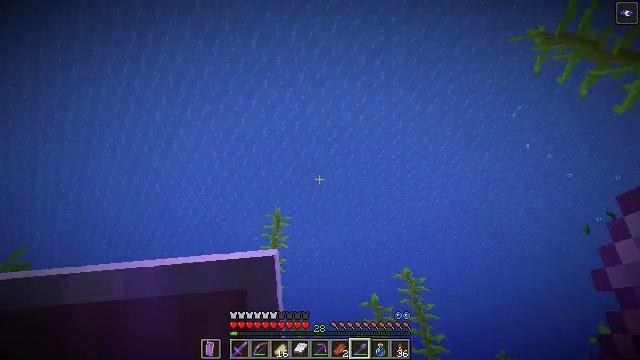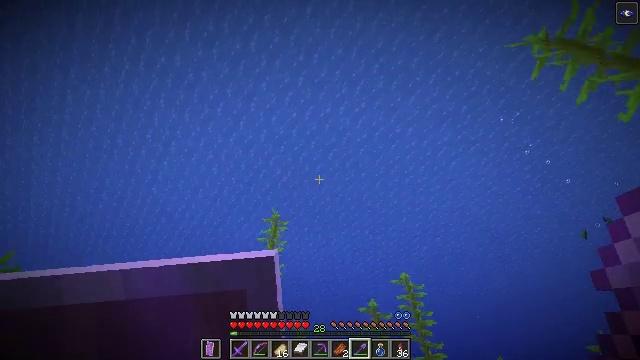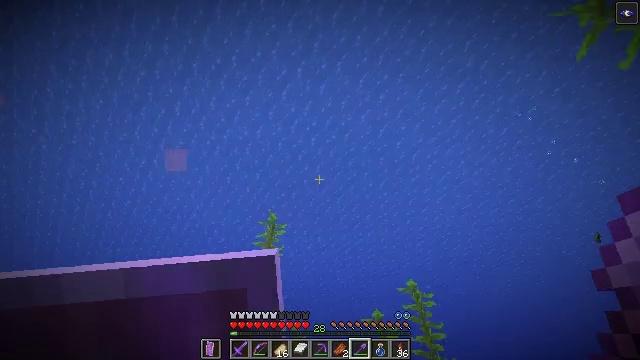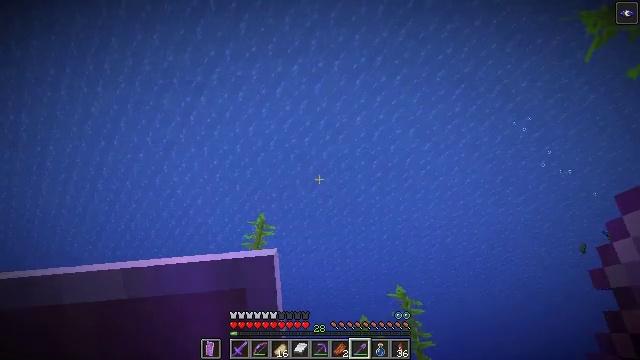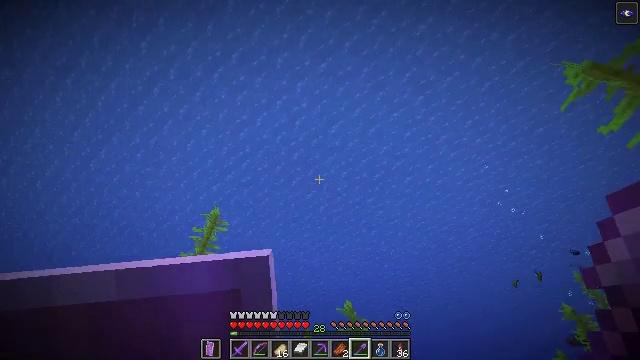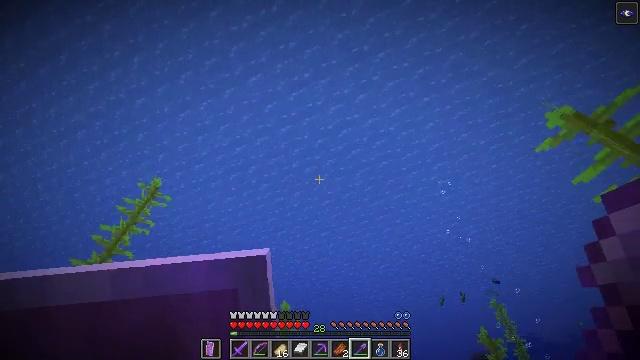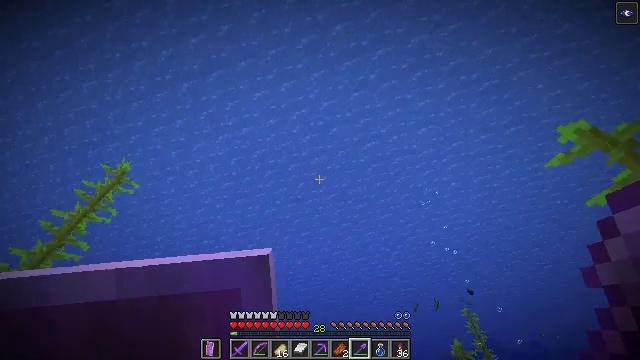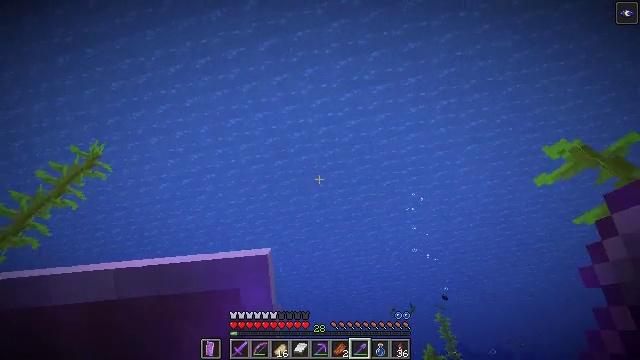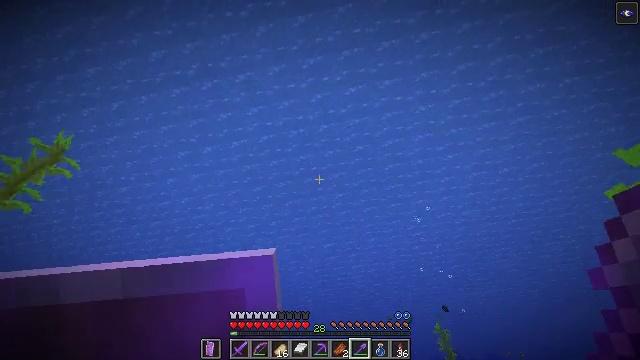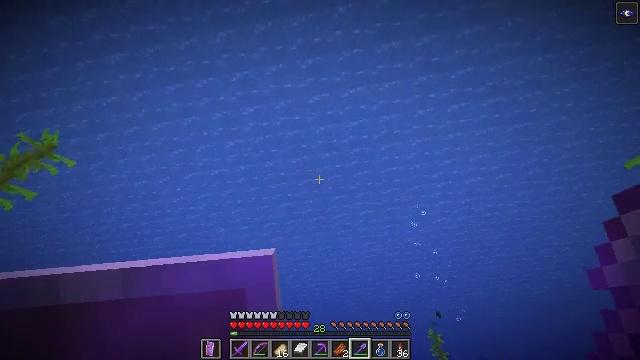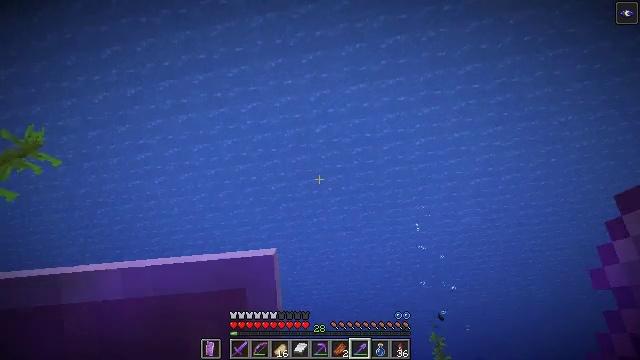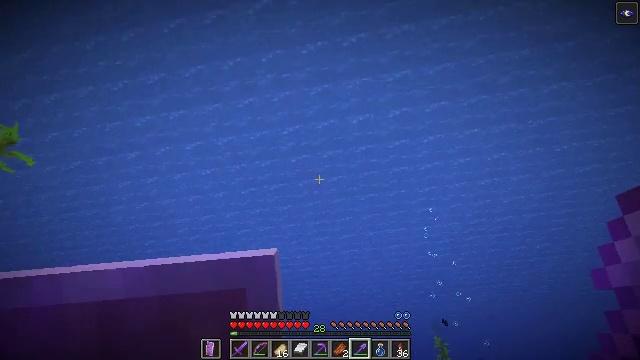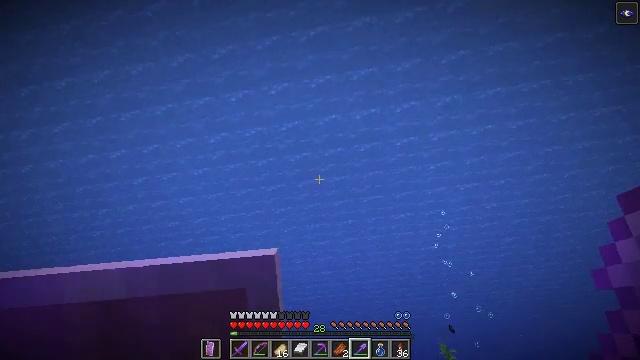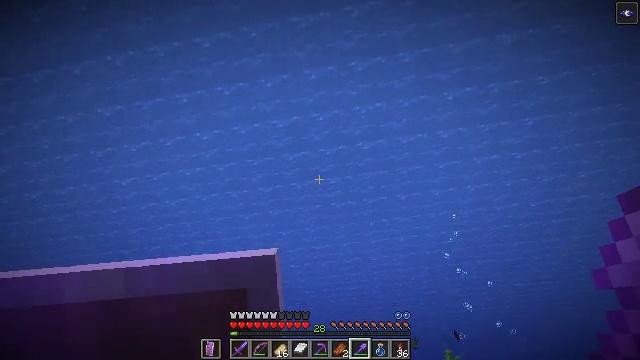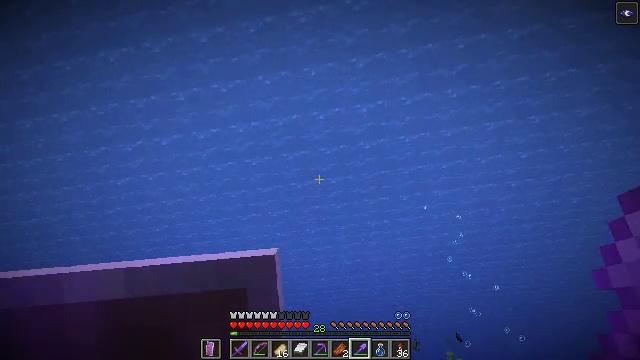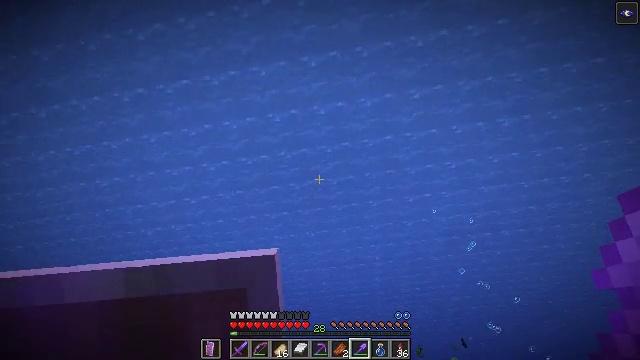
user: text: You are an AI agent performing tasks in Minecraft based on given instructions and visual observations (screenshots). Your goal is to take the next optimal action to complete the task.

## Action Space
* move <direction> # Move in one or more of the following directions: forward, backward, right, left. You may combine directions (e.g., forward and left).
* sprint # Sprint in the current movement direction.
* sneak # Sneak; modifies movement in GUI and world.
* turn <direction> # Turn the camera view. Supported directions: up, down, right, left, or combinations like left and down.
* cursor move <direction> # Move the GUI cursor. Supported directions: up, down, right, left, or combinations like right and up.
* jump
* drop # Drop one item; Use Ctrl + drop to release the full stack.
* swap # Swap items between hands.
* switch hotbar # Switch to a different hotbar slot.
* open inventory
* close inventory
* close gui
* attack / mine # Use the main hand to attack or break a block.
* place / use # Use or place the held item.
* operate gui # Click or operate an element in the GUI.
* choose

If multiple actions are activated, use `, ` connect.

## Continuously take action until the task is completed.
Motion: motion action
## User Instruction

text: Gather gravel by digging.
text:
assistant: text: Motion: move forward, sprint, jump
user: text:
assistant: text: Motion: move forward, sprint, jump
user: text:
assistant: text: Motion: move forward, sprint, turn right, jump
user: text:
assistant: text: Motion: move forward, sprint, turn right, jump
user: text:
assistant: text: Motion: move forward, sprint, turn right and down, jump
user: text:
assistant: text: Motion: move forward, sprint, turn right, jump
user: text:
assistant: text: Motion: move forward, sprint, turn right, jump
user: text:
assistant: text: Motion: move forward, sprint, turn right, jump
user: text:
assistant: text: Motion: move forward, sprint, turn right, jump
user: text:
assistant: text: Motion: move forward, sprint, jump
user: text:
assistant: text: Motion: move forward, sprint, jump
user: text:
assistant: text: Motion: move forward, sprint, jump
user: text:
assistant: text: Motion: move forward, sprint, jump
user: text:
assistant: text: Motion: move forward, sprint, jump
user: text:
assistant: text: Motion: move forward, sprint, jump
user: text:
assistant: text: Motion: move forward, sprint, jump
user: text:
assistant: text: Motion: move forward, sprint, jump
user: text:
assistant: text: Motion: sprint, jump
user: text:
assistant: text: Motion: sprint, jump
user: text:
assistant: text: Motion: sprint, turn right, jump
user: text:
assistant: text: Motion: sprint, turn right and up, jump
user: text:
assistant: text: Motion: sprint, turn right and up, jump
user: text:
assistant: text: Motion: sprint, turn right and up, jump
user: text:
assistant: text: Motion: sprint, turn right and up, jump
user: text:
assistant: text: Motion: sprint, turn right and up, jump
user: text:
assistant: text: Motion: sprint, turn right and up, jump
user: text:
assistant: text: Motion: sprint, turn right and up, jump
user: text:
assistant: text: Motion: sprint, jump
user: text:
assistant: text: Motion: sprint, jump
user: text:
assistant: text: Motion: sprint, turn right and down, jump